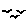
Label: bird